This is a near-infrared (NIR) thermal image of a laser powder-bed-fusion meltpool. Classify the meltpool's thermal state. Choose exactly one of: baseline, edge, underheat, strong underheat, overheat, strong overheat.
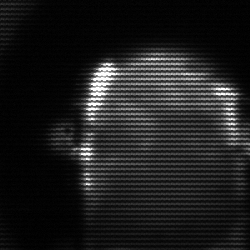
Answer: baseline